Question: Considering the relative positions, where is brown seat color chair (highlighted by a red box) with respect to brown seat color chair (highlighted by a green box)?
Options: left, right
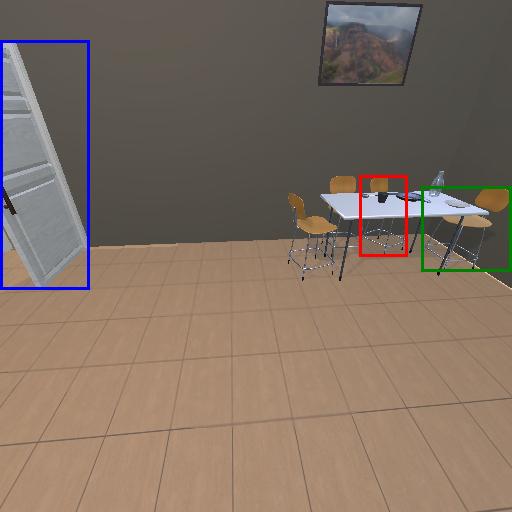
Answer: left